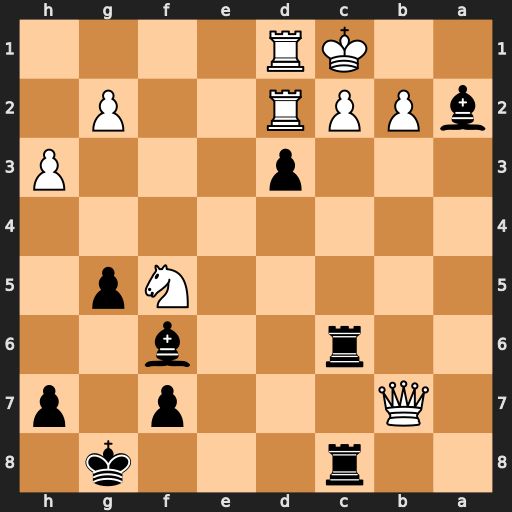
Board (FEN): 2r3k1/1Q3p1p/2r2b2/5Np1/8/3p3P/bPPR2P1/2KR4
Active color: b
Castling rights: -
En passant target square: -
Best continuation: Rxc2+ Rxc2 Rxc2#